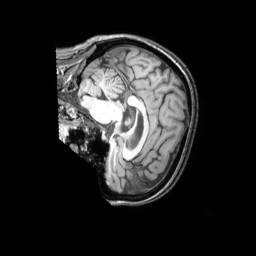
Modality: T1w
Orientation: sagittal
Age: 57
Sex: female
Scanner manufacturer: philips
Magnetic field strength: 3 T
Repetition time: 0.009872 s
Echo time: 0.004595 s